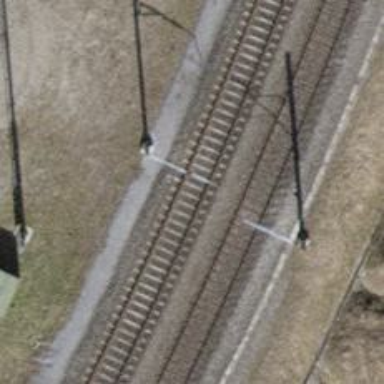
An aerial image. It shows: Railway milestone.